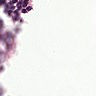
Metastatic tissue present: no